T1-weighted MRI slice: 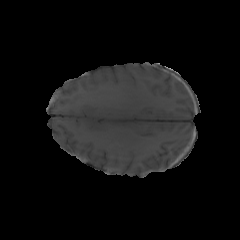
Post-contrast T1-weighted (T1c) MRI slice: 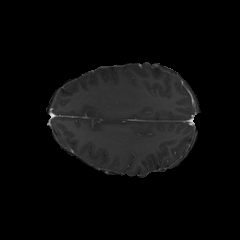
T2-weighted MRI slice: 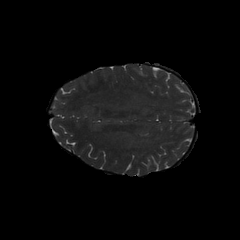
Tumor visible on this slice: no